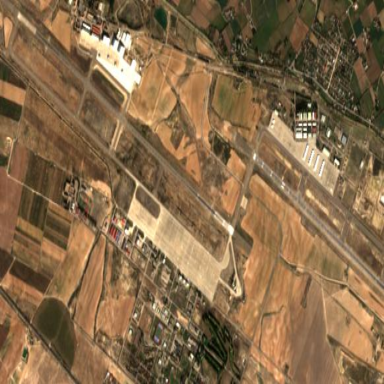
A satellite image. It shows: International public aerodrome.